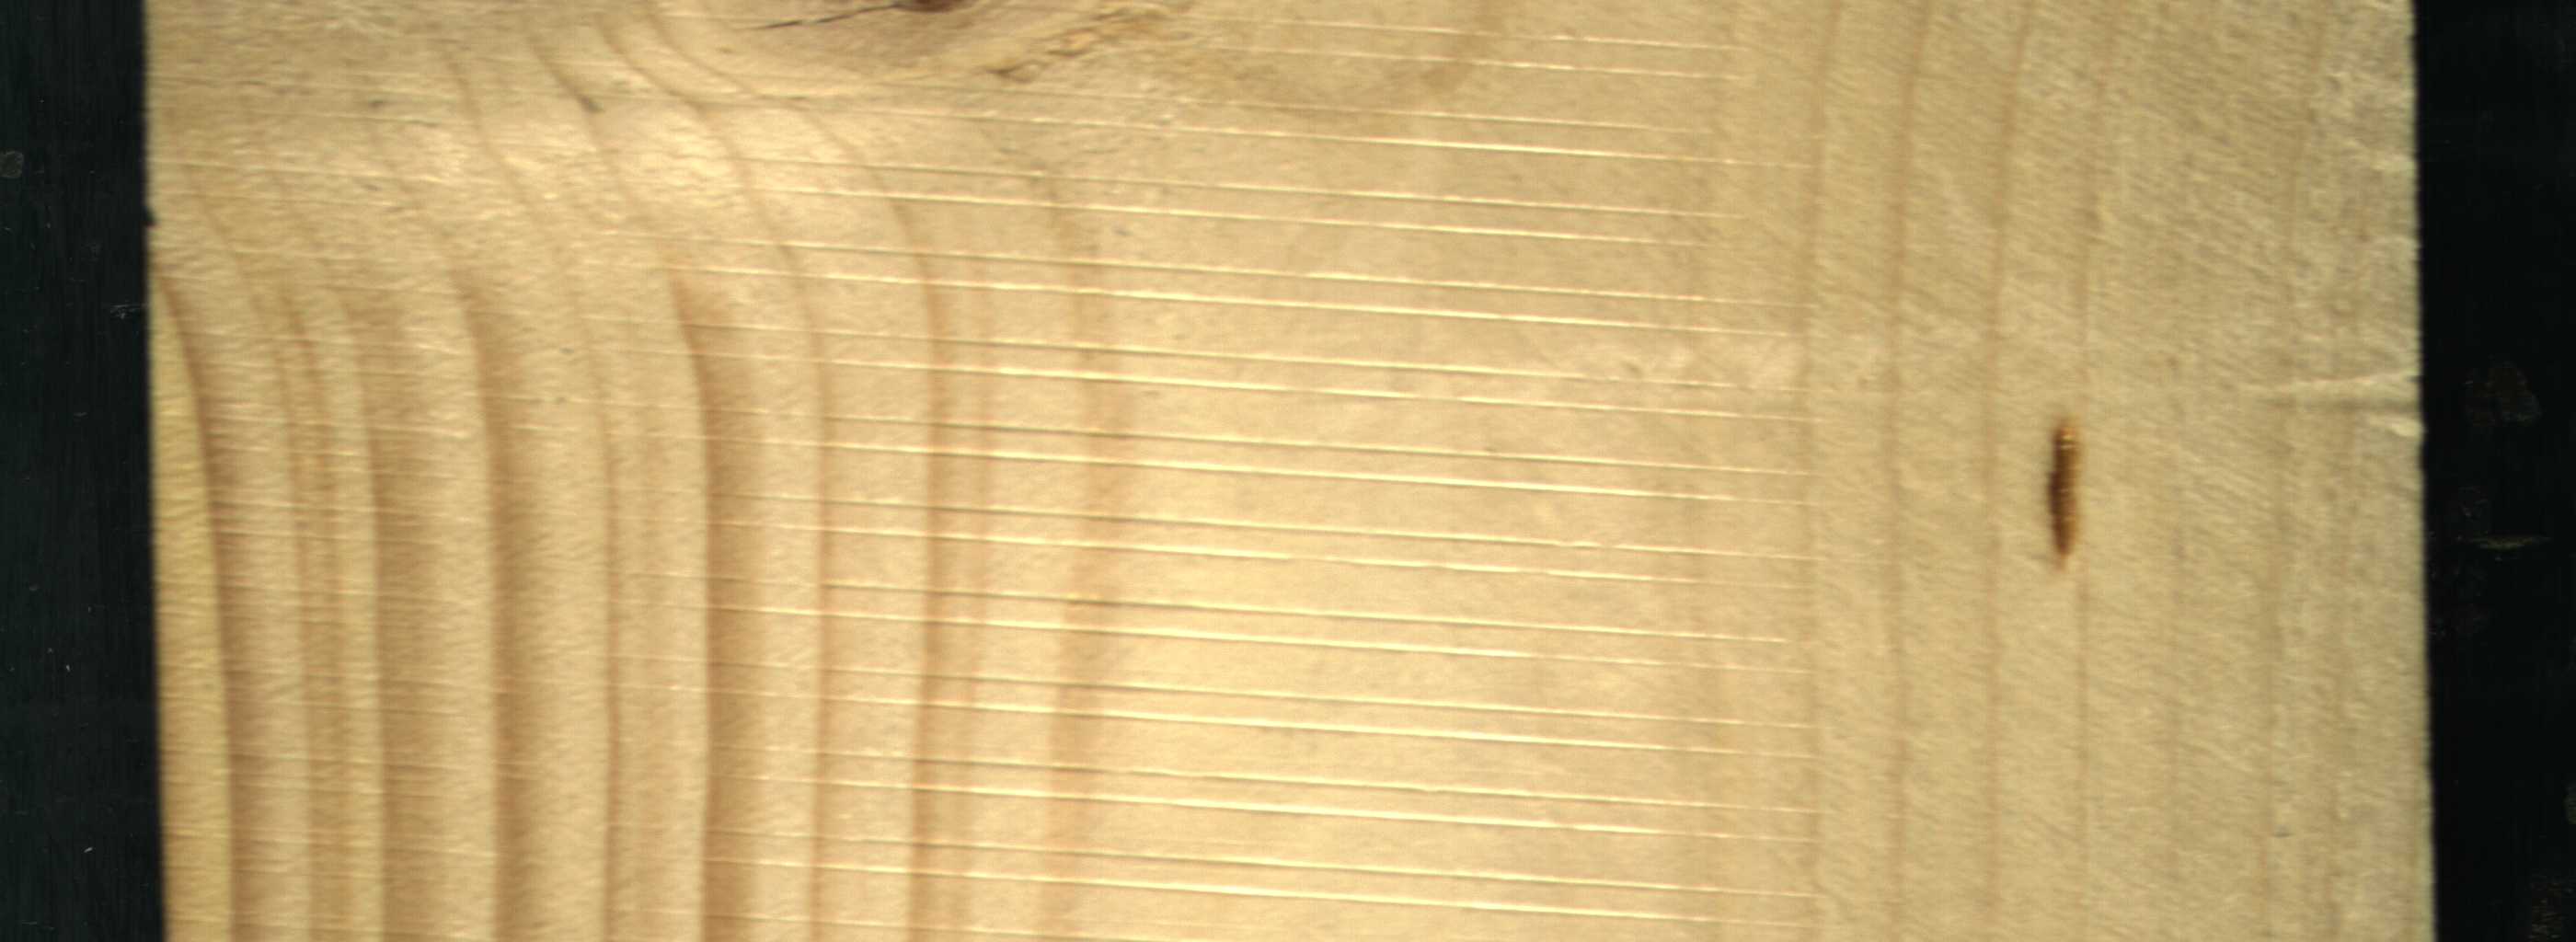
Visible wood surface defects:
resin
knot_with_crack